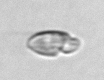
Label: Katodinium_or_Torodinium